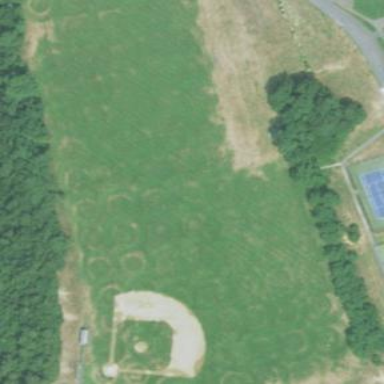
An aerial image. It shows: Baseball pitch for leisure and sports activities.